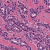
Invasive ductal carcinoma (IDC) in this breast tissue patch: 1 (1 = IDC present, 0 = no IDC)